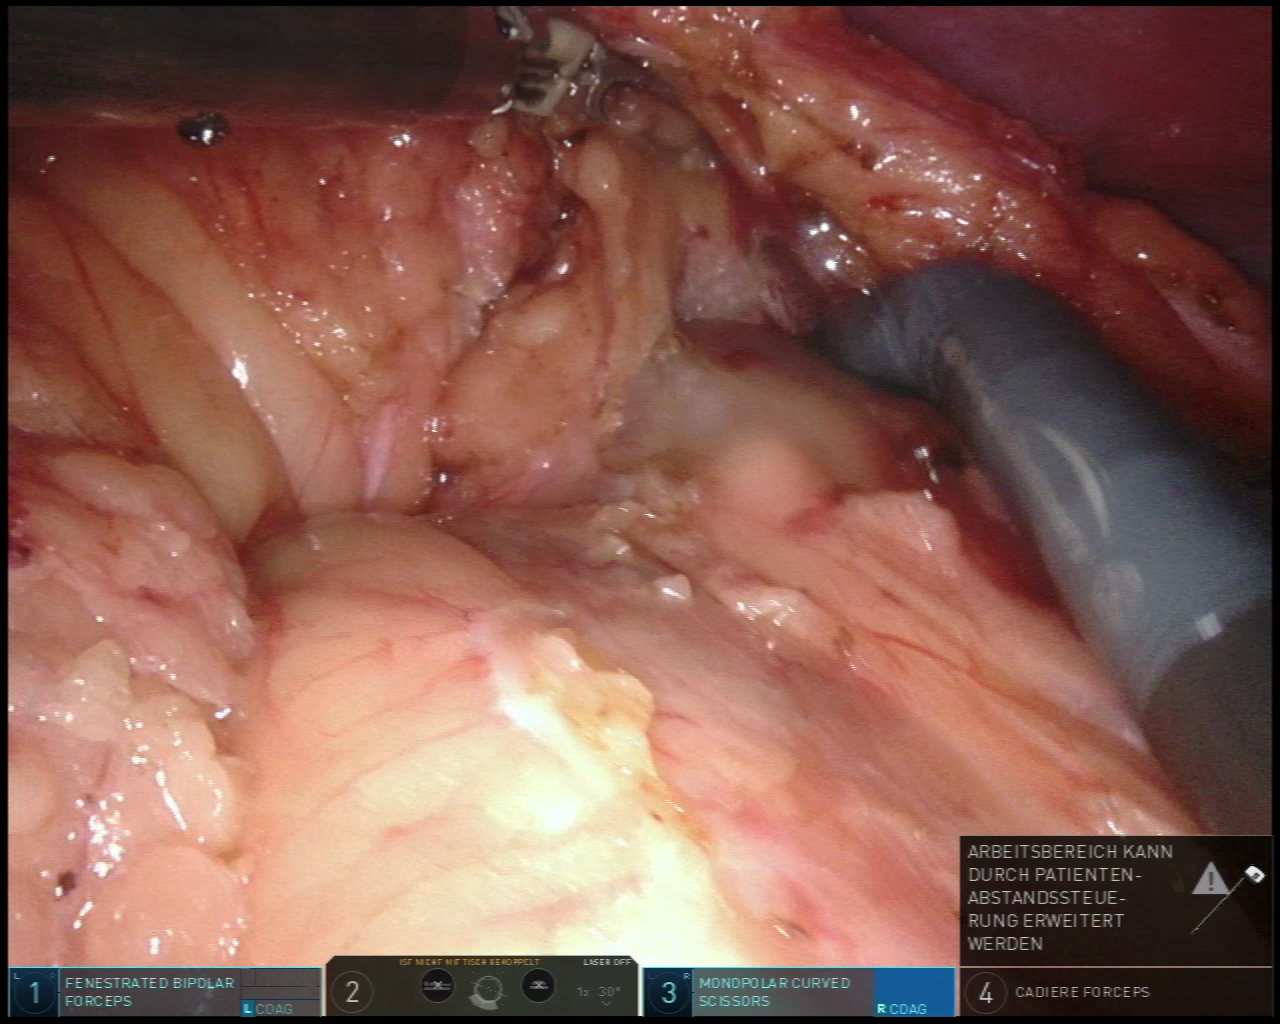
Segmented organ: abdominal_wall
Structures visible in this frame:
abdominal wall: yes
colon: yes
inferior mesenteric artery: no
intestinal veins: no
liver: no
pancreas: no
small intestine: no
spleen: no
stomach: no
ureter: no
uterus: no
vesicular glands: no